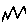
Label: zigzag